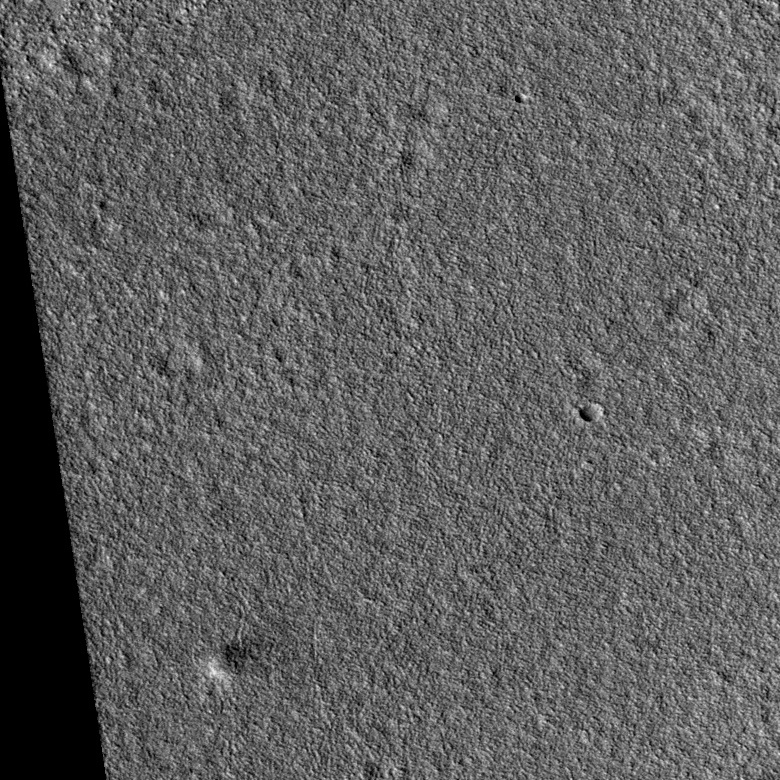
Label: dustdevil